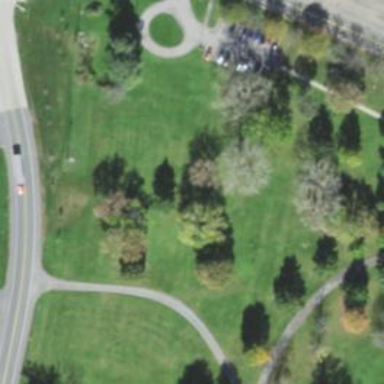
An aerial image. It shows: Disc golf basket.